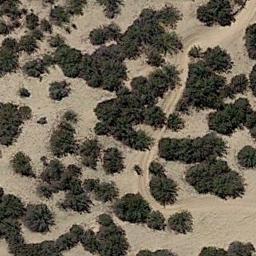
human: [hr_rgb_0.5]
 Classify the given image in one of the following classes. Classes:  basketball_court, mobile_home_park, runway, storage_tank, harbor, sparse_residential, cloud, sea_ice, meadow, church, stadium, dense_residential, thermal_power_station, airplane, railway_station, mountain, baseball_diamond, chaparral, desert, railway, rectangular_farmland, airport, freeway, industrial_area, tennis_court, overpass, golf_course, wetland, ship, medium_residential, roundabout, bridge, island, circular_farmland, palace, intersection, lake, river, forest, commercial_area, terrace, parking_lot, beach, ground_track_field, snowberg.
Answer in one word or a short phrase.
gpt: chaparral